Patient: sex M, age 60
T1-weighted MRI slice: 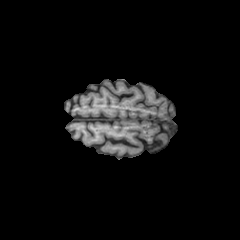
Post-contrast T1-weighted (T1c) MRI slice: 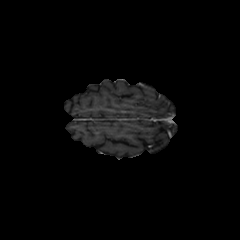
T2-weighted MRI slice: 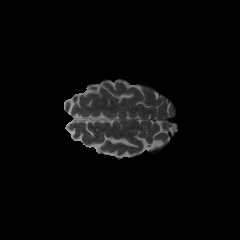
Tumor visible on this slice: no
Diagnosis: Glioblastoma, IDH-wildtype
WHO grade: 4